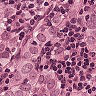
Metastatic tissue present: yes